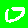
Digit: 0